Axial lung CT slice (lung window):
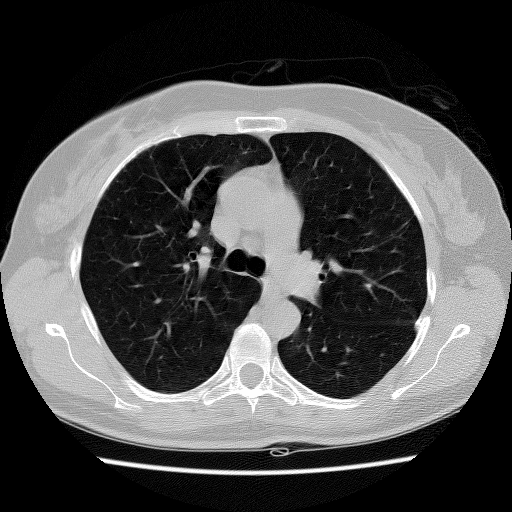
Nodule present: no